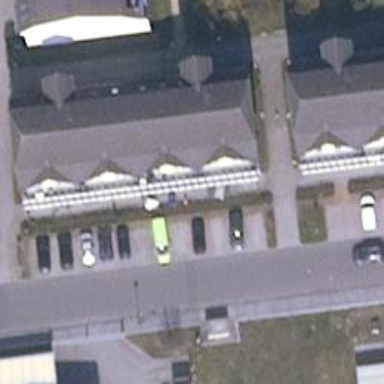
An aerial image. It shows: Image showing building with apartments.